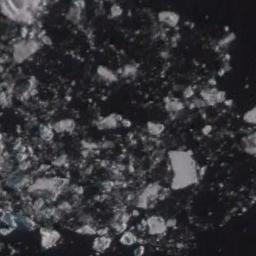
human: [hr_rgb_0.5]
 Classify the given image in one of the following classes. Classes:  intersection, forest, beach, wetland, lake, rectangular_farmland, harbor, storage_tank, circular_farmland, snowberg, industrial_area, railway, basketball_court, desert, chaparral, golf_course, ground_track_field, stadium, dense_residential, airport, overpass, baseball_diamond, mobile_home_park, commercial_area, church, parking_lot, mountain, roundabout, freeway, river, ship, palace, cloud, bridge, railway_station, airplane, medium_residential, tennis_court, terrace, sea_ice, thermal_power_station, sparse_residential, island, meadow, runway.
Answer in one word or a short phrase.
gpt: sea_ice